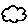
Label: cloud